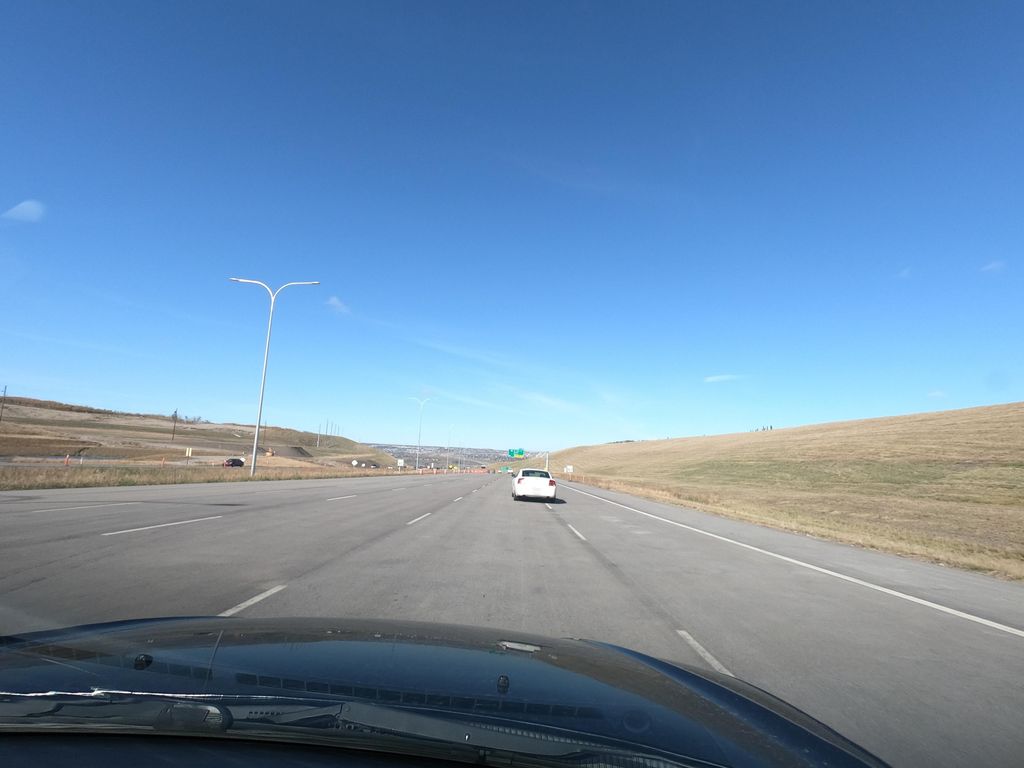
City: calgary